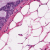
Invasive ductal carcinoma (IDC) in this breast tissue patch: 0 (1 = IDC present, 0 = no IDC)